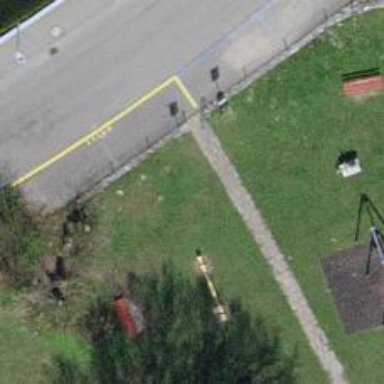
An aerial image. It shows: Bench for seating.